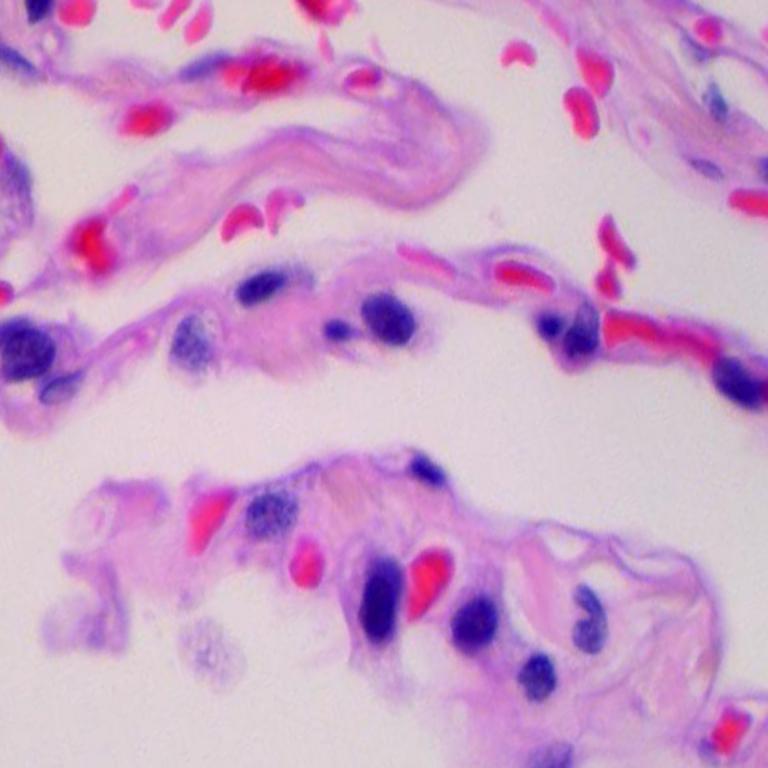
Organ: lung
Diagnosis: benign